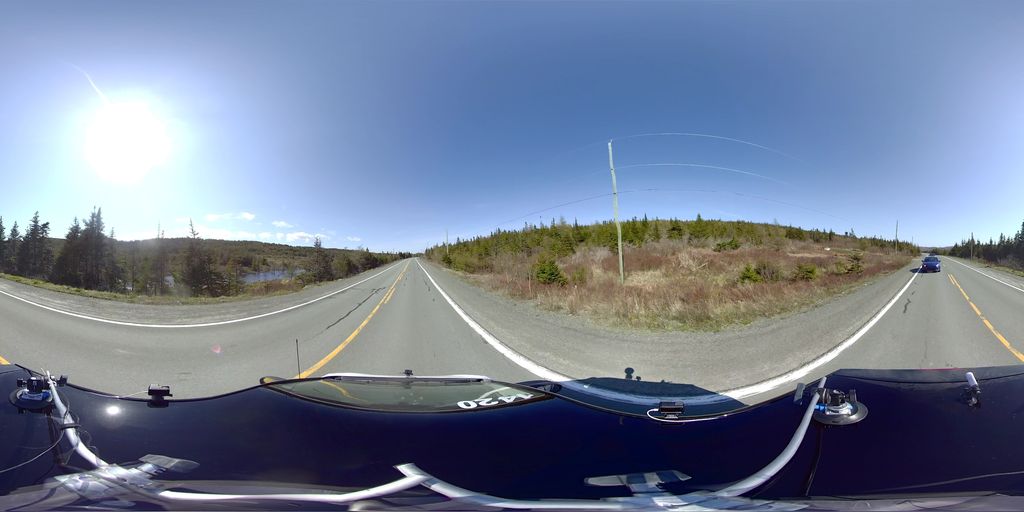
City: st_johns